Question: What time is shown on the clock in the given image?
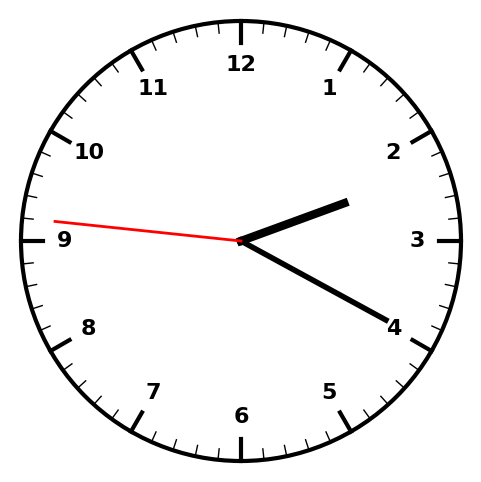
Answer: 02:19:46